Field crop: maize
Growth stage: 2
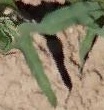
Species: maize